Aerial crown-view tile of a tropical tree (Barro Colorado Island, Panama), acquired 20240716:
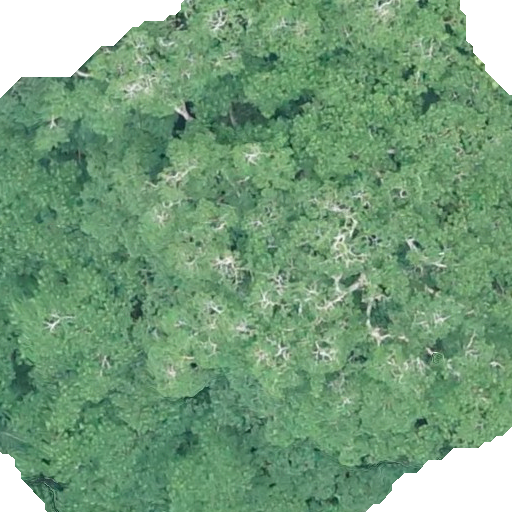
Species: Hura crepitans
GBIF accepted scientific name: Hura crepitans
Crown area: 504.658 m²